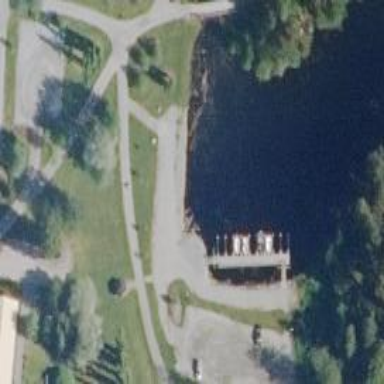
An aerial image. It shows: Slipway on leisure land.